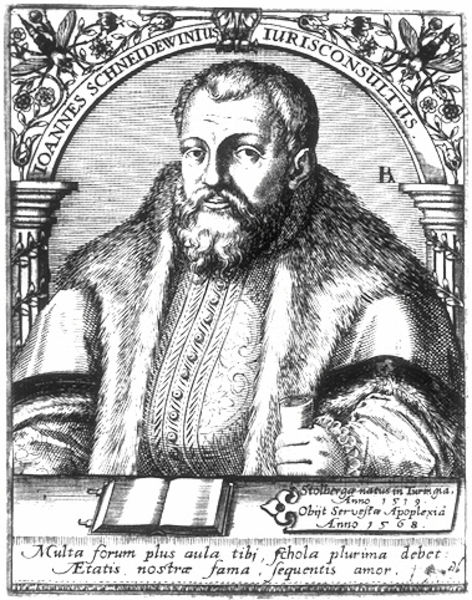
Titel: Bildnis des Johann Schneidewein
Künstler: Matthaeus (d.Ä.) Becker
Institution: (Seriendruck)
Schlagwörter: blätter, dunkel, hand, kopf, mann, schatten, weiß, blumen, finger, grau, haar, hell, licht, mund, nase, ohr, profil, schwarz, skizze, stirn, säule, säulen, tisch, zeichnung, blick, tiere, ornament, bart, architektur, augen, falten, halten, johannes, kragen, pelz, rahmen, vollbart, ärmel, bildnis, gilde, herr, portrait, porträt, signatur, vögel, busch, auge, haare, kelch, mantel, reich, stickerei, pflanzen, augenbrauen, knopf, krone, renaissance, fliegen, ranken, fell, holzschnitt, schrift, papier, bogen, grafik, graphik, schriftzug, rundbogen, tafel, inschrift, dekor, ornamente, verzierung, bauch, knöpfe, dreiviertelprofil, becher, schild, arkade, buch, druck, schwarzweiss, schraffur, stich, text, buchstaben, insekten, kapitelle, rolle, pelzkragen, pelzmantel, wohlhabend, wams, schriftrolle, gelehrter, gestickt, schmetterlinge, kupferstich, pelt, verzierungen, bcuh, säulene, latein, lateinisch, druckerei, umschrift, schrft, skitze, schriftband, sockelleiste, jurist, schneider, humanismus, aufwändig, recht, iohannes, 1568, mann druck graphik, wmas, schneidewinius, stollberg, leatein